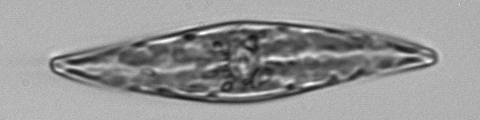
Label: Pleurosigma